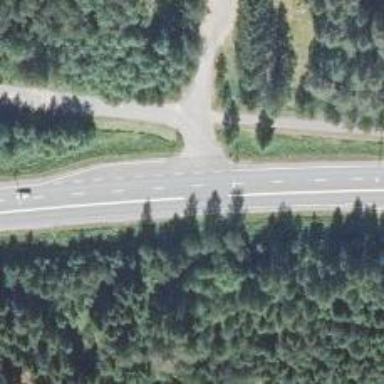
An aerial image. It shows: Asphalt trunk highway.